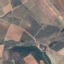
Land use / land cover: PermanentCrop